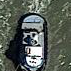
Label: Towing_vessel